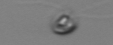
Label: flagellate